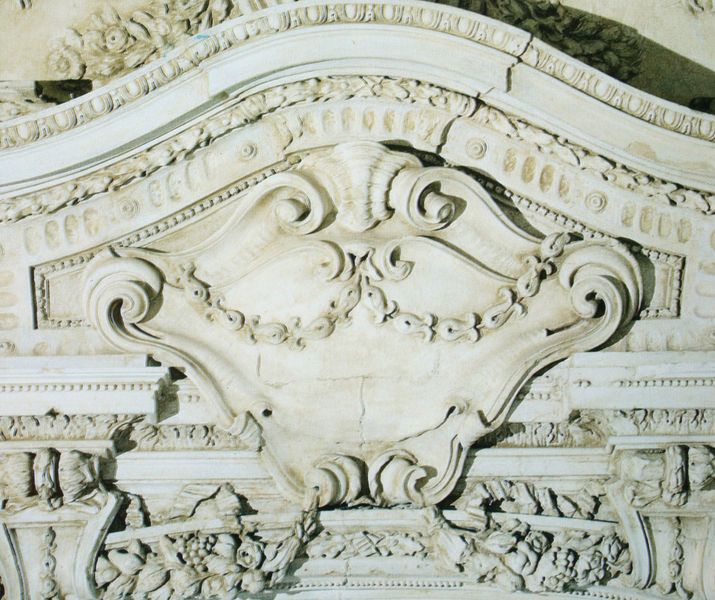
Titel: Appartement der Herzogin Margherita Farnese, Stanza dell'Alcova, Stuckarbeiten
Künstler: Paolo Frisoni
Standort: Piacenza
Institution: Palazzo Farnese
Schlagwörter: blätter, gemälde, schatten, weiß, blumen, licht, marmor, profil, blüten, obst, rosen, ornament, architektur, barock, sockel, stein, decke, girlande, umrandung, frucht, früchte, trauben, relief, bogen, risse, pilaster, wein, kartusche, detail, symmetrie, dekor, ornamente, verzierung, stuck, bildhauerei, foto, kapitelle, girlanden, segmentbogen, portal, wappen, sims, schnörkel, gesims, weintrauben, voluten, rosette, grab, antik, blattwerk, konsole, volute, zier, schnecke, weinblätter, eierstab, antikisch, weinblatt, grabmal, mamor, riss, verziehrung, astragal, kyma, gesimse, festons, rocaille, kringel, bruch, schwünge, kleinteilig, gesprengt, vollute, eierstabg, i, n, gebäudew